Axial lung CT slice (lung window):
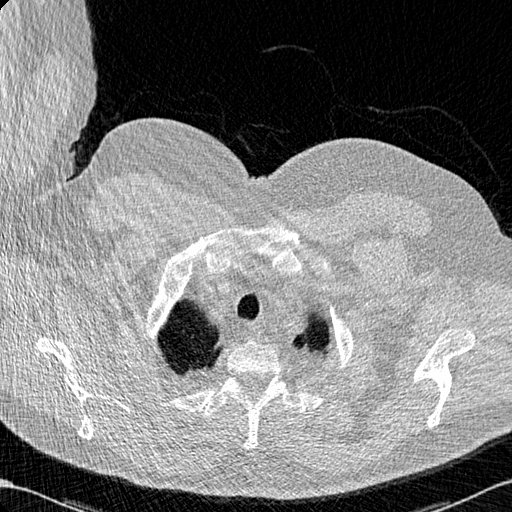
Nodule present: no